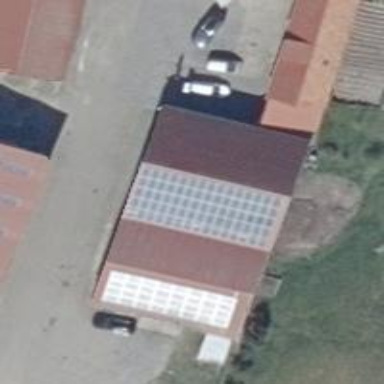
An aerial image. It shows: Small solar photovoltaic panel used as generator to produce electricity.